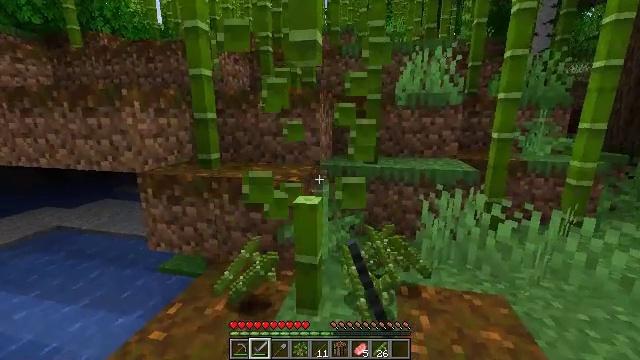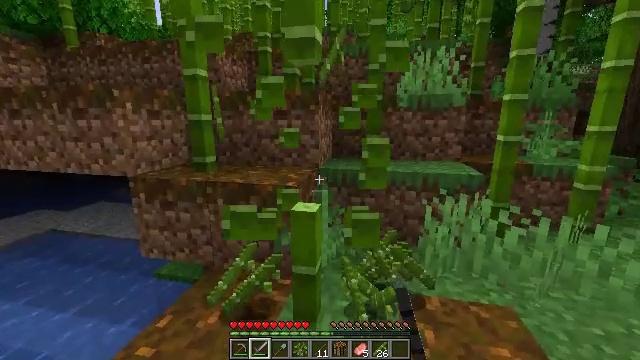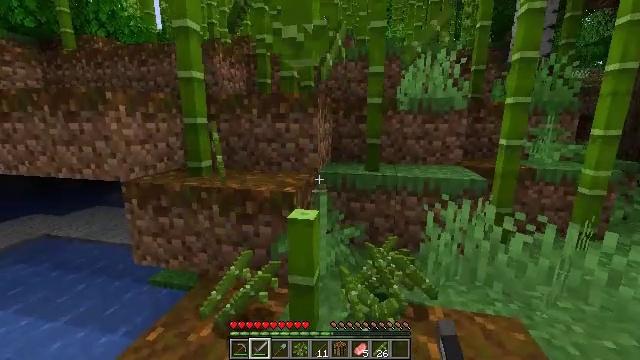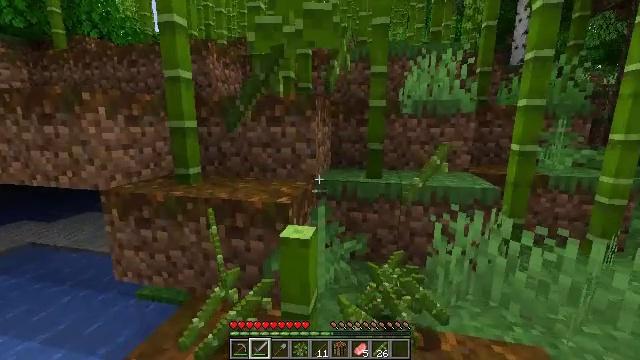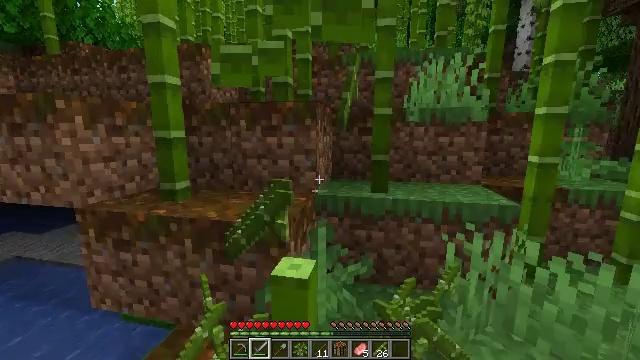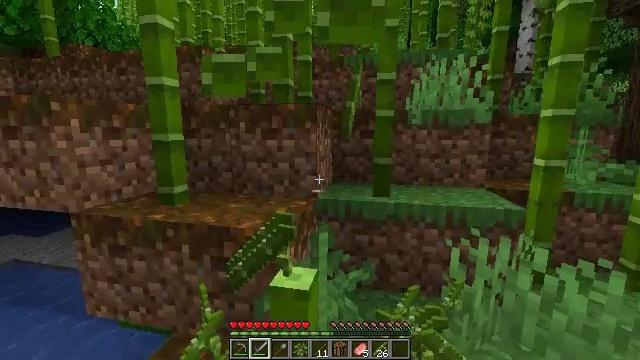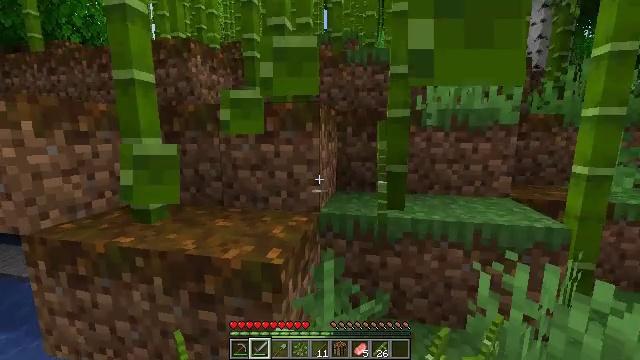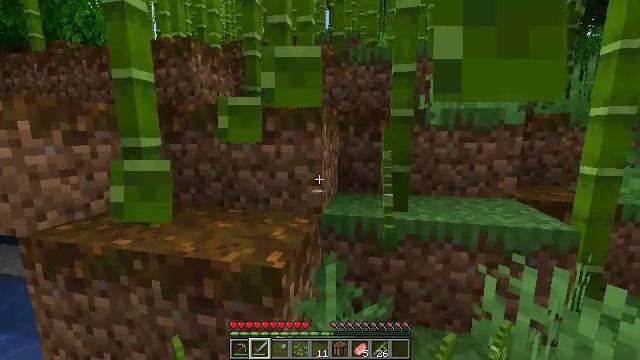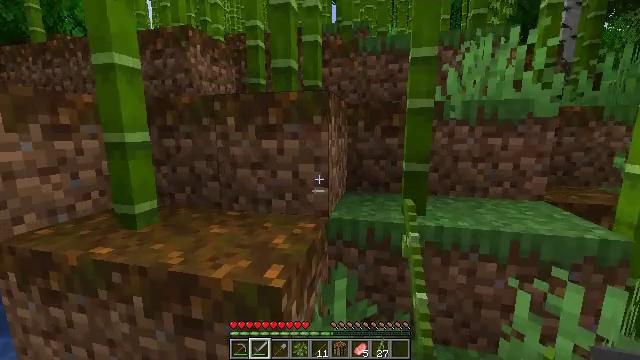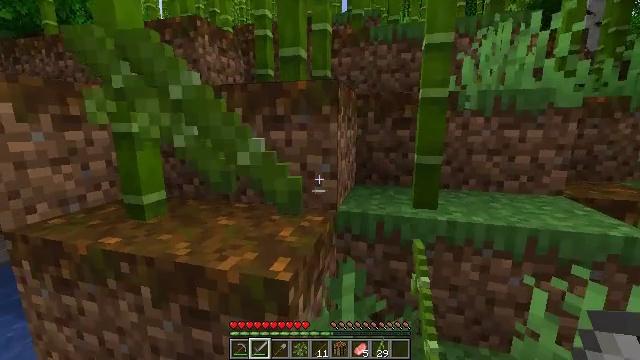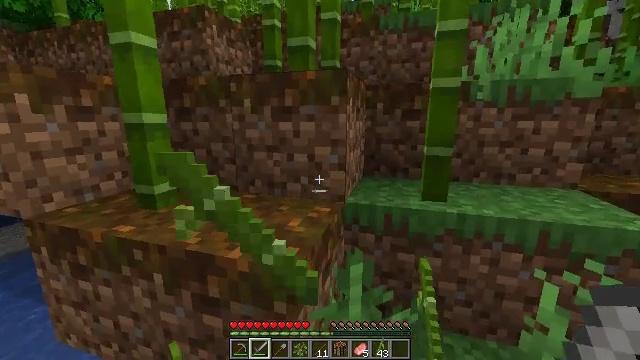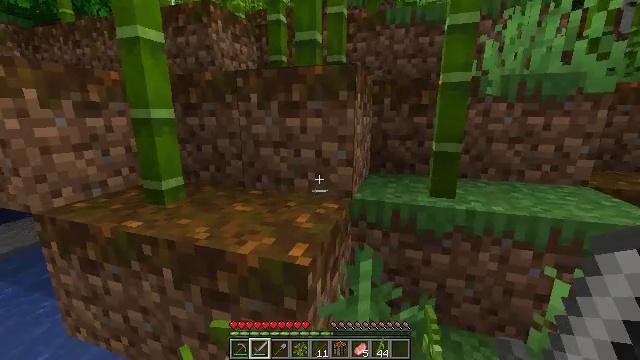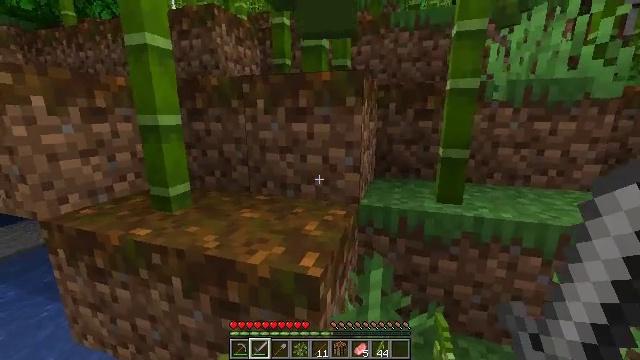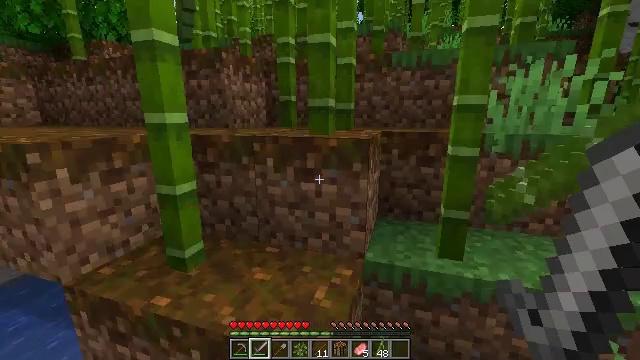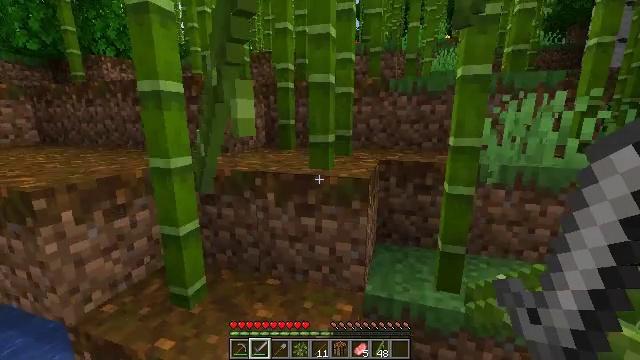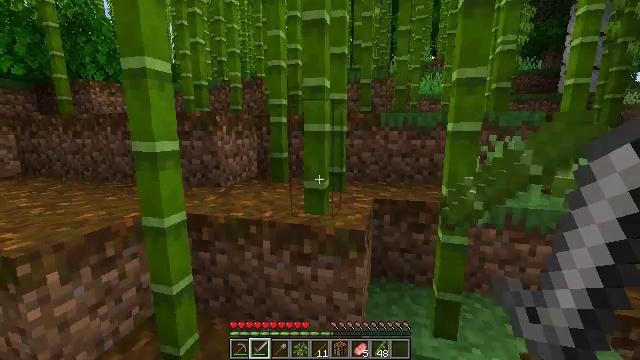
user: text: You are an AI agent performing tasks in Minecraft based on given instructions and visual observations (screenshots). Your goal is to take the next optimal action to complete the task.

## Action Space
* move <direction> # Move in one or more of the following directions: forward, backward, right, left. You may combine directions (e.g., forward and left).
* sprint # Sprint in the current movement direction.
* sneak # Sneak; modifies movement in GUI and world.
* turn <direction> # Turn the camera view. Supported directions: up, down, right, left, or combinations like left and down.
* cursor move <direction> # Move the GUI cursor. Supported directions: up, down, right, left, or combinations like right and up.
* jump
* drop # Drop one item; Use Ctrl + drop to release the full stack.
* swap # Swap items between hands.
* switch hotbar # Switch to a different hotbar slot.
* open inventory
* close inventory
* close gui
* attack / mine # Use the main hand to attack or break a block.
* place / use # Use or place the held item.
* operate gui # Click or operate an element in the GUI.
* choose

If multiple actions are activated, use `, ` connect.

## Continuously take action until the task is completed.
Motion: motion action
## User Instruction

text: Gather the podzol block.
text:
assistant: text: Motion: move forward
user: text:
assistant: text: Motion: move forward
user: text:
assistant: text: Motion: move forward
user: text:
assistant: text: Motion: move forward, turn up
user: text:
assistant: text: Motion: move forward
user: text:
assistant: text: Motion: move forward
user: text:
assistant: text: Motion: move forward
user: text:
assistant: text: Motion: turn left
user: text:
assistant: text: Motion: turn left and down
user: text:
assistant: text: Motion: move forward, turn left and down
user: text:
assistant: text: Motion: move forward
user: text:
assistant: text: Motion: move forward, jump
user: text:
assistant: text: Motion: move forward, jump
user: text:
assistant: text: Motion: move forward, jump
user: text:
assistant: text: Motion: move forward, turn right and up, jump
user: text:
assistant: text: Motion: move forward, turn up, jump
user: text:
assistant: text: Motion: move forward, turn up, jump
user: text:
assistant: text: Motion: move forward, turn up, jump
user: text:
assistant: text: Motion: move forward, turn up, jump
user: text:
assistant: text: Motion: move forward, turn up, jump
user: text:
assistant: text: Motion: move forward, turn up, jump
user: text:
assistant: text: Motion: move forward, jump
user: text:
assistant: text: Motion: move forward
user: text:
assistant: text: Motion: move forward
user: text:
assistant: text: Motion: move forward
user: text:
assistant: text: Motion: move forward, jump
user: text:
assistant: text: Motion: move forward, jump
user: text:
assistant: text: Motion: move forward, jump
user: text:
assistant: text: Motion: move forward, jump
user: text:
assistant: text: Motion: move forward, jump